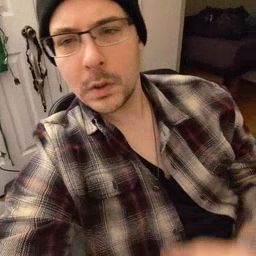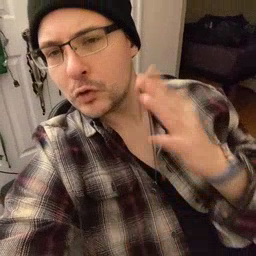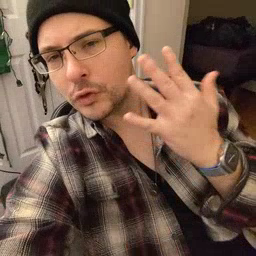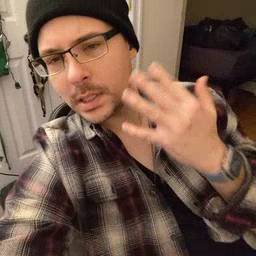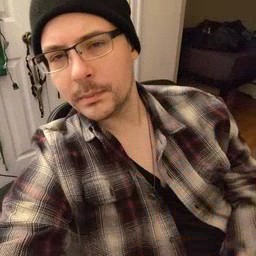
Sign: tree